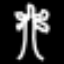
Label: palm tree